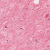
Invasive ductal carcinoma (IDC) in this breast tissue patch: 0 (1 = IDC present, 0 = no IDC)